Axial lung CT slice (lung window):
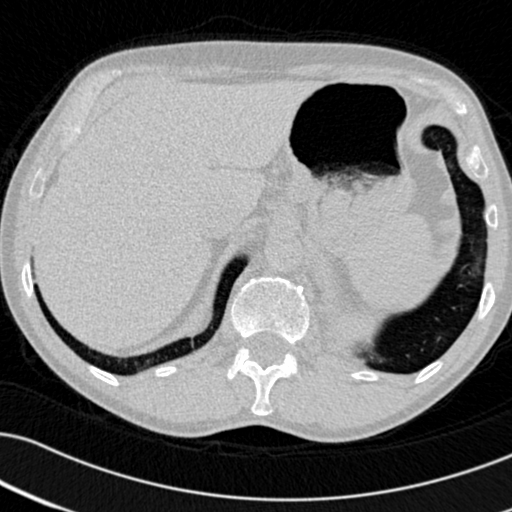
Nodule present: no